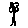
Label: flower